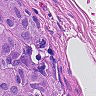
Metastatic tissue present: yes